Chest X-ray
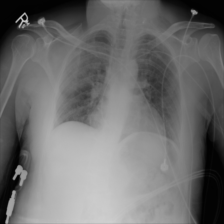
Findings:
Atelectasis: negative
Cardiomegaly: negative
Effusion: negative
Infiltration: positive
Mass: negative
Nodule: negative
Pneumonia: negative
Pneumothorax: negative
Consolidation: negative
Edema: negative
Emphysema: negative
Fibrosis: negative
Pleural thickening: negative
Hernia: negative